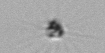
Label: Calciopappus